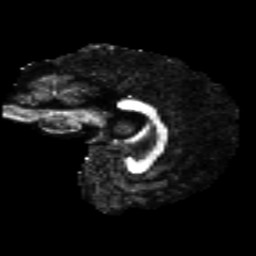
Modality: FA
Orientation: sagittal
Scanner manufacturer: siemens
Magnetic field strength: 3 T
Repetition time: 4.16 s
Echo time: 0.0806 s